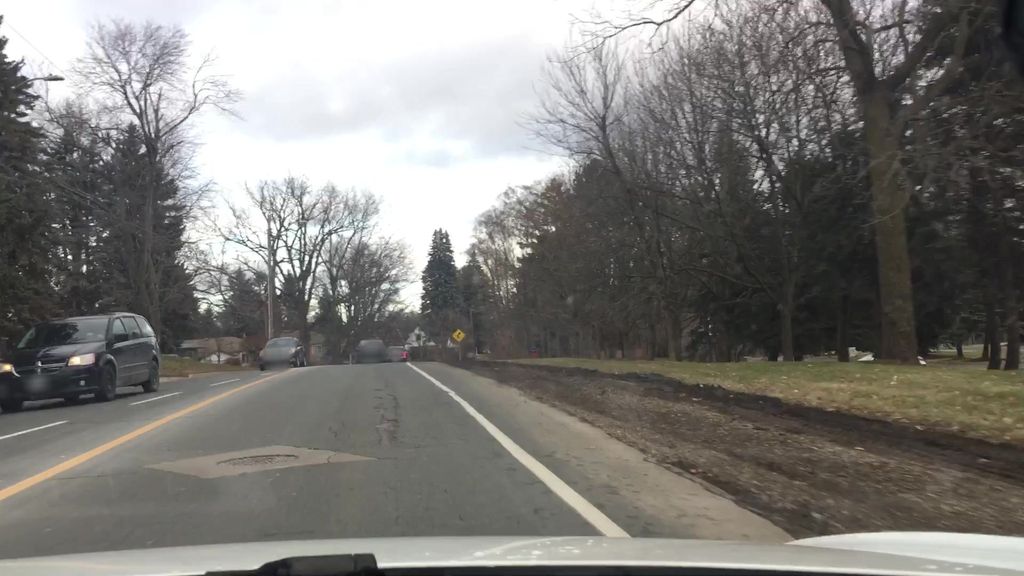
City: hamilton